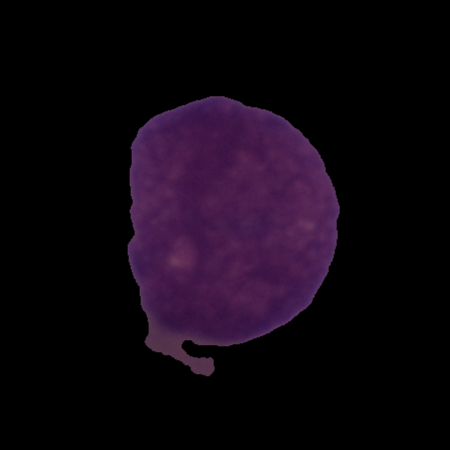
Label: cancer